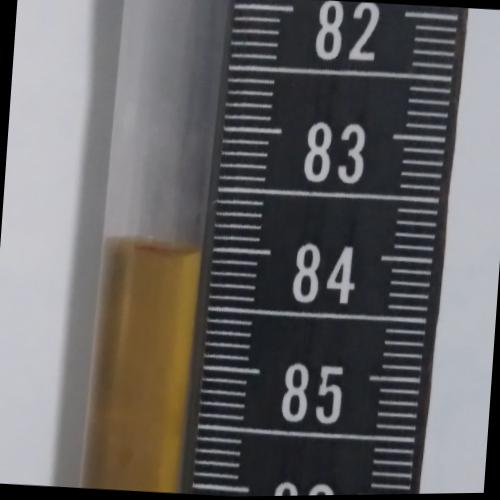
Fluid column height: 84.0 cm